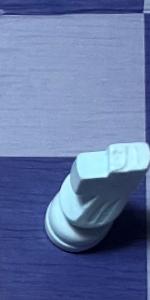
Label: Knight_White